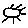
Label: sun